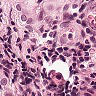
Metastatic tissue present: yes